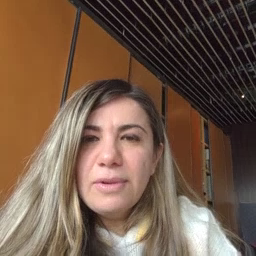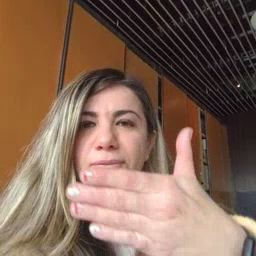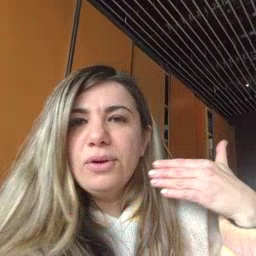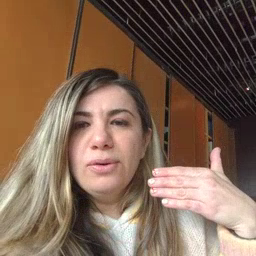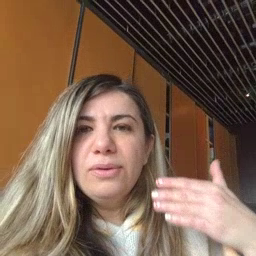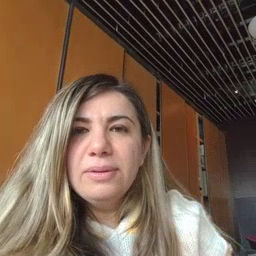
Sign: before